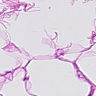
Metastatic tissue present: no